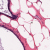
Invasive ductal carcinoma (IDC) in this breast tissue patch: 0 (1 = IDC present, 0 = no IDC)